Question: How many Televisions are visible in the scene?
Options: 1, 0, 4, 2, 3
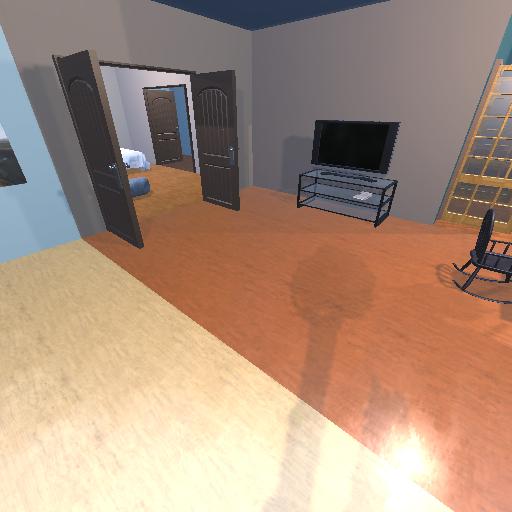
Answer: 1